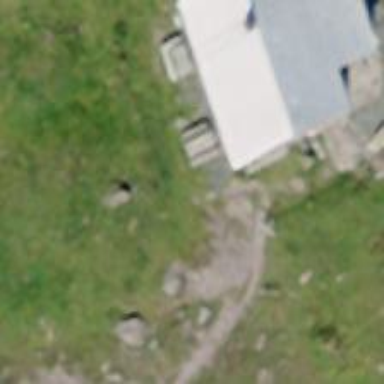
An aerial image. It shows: Ground path.